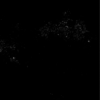
Label: not_dusty